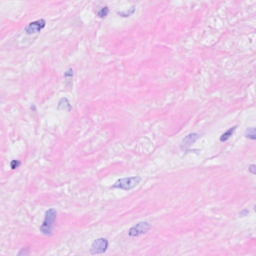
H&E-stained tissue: Breast